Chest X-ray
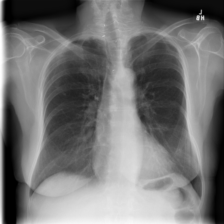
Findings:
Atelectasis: negative
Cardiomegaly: negative
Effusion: negative
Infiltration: negative
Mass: negative
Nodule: negative
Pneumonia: negative
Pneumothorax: negative
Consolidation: negative
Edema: negative
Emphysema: negative
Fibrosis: negative
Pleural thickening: negative
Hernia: negative